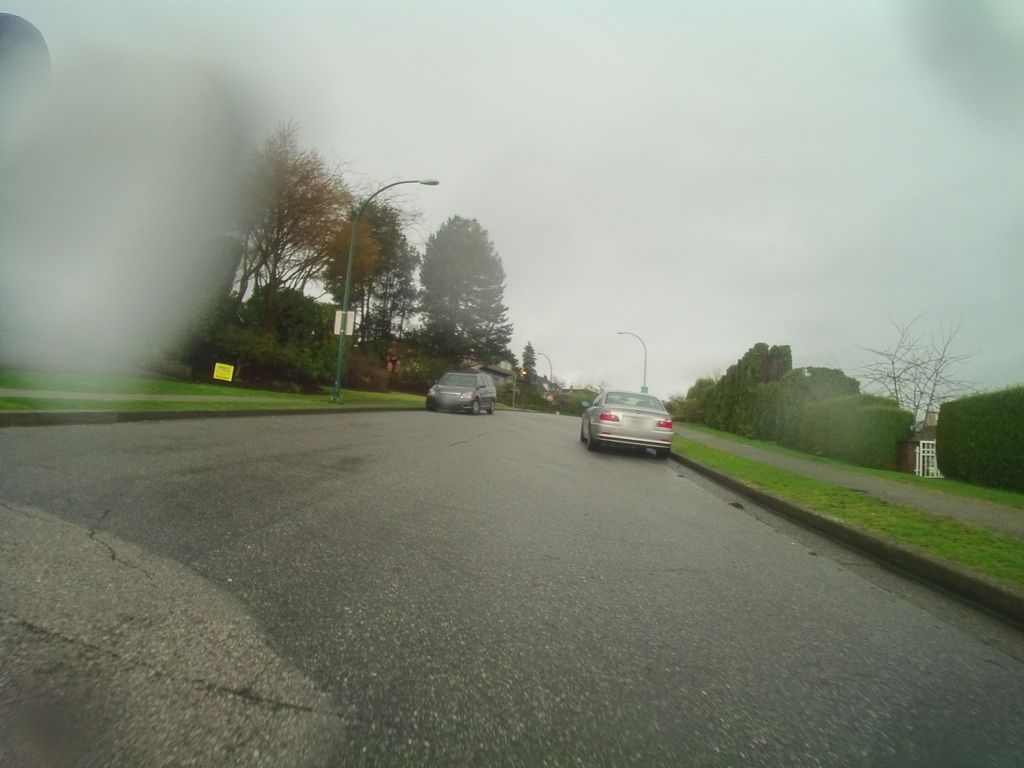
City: vancouver